Milling tool wear sample.
Tool blade image: 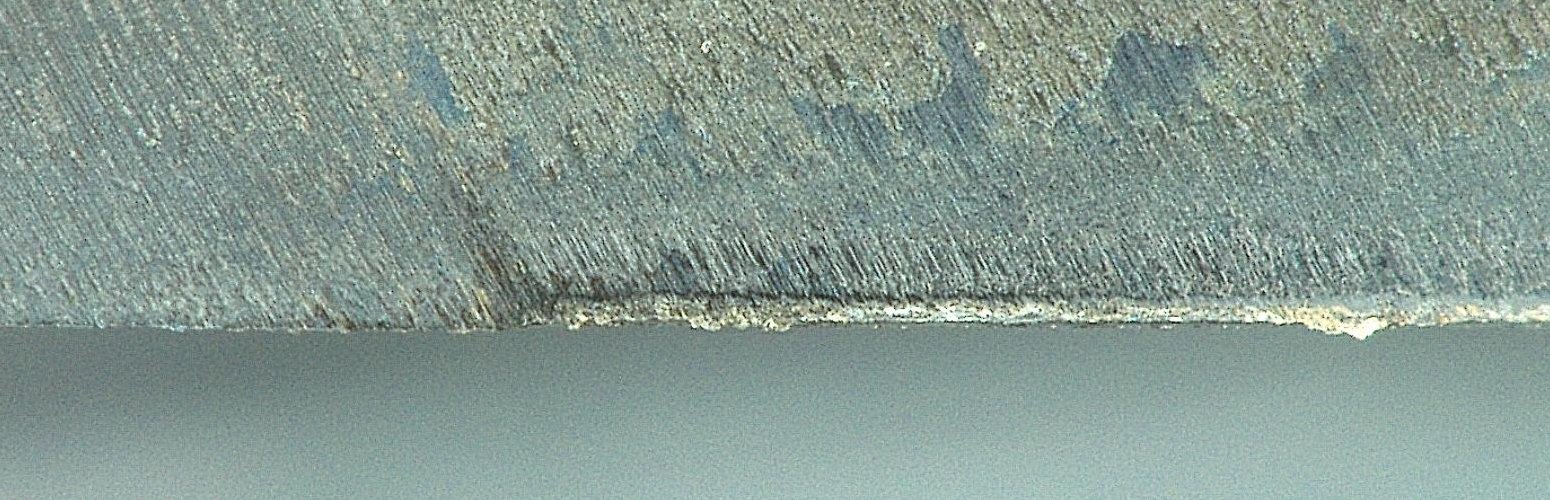
Chip image: 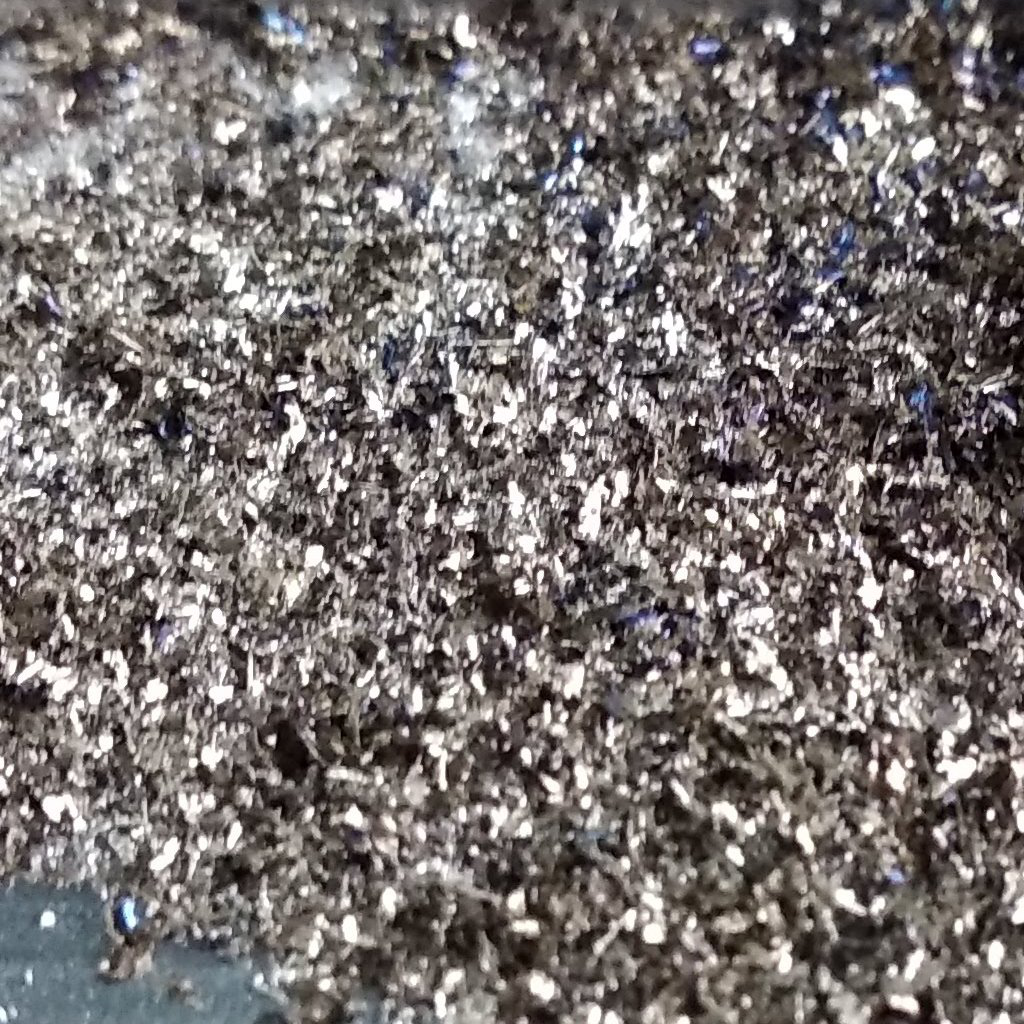
Workpiece image: 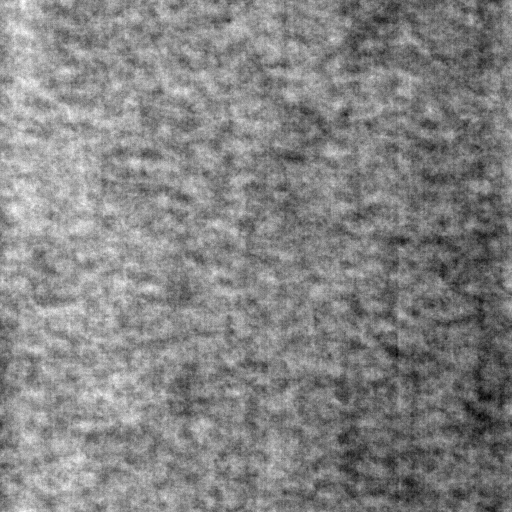
Tool wear state: used
Gaps: 13.59
Flank wear: 100.32
Overhang: 16.3
Force-signal Mel-spectrograms (X, Y, Z axes): 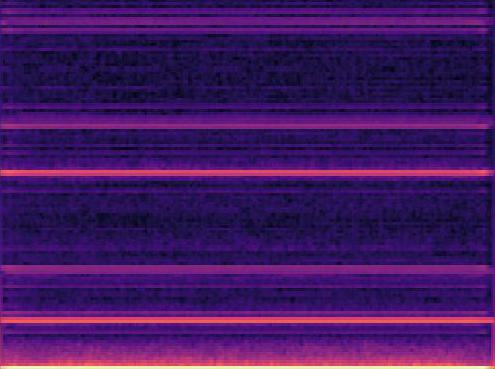 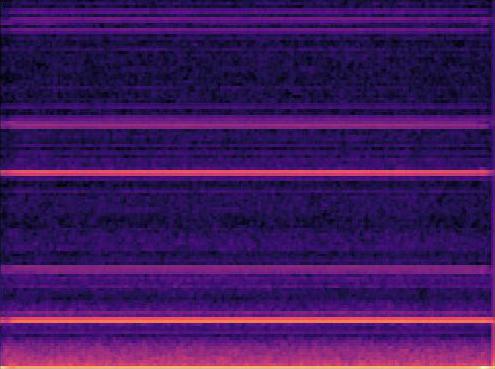 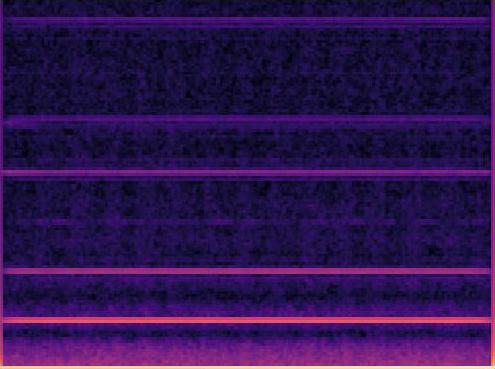
Force-signal scalograms (X, Y, Z axes): 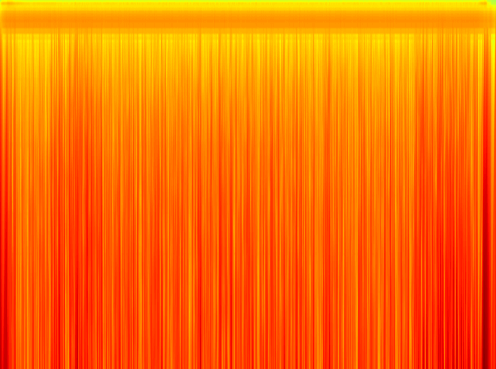 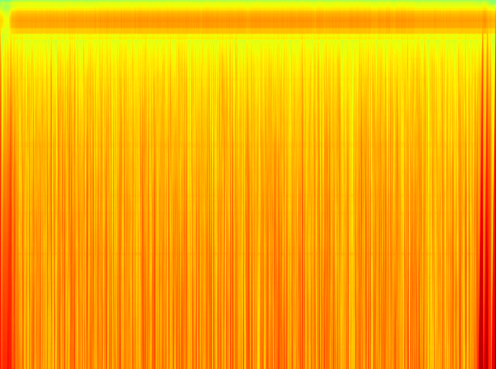 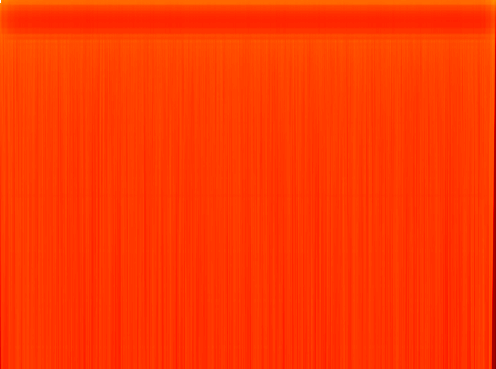
Force phase: steady_state_stabilization_wear